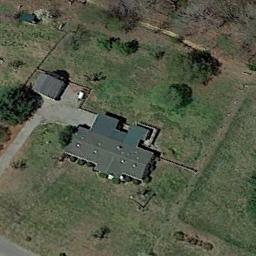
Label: sparse_residential